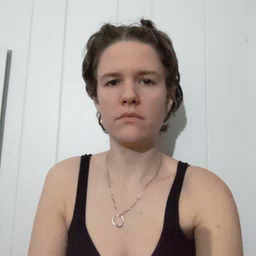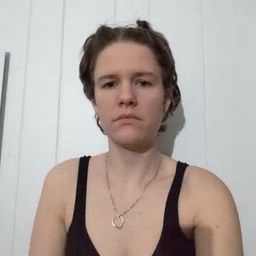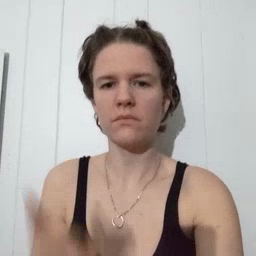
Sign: yucky